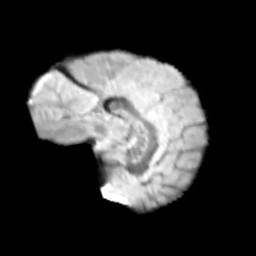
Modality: T2w
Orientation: sagittal
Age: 10
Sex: female
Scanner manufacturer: siemens
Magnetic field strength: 3 T
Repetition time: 3.8 s
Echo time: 0.07 s